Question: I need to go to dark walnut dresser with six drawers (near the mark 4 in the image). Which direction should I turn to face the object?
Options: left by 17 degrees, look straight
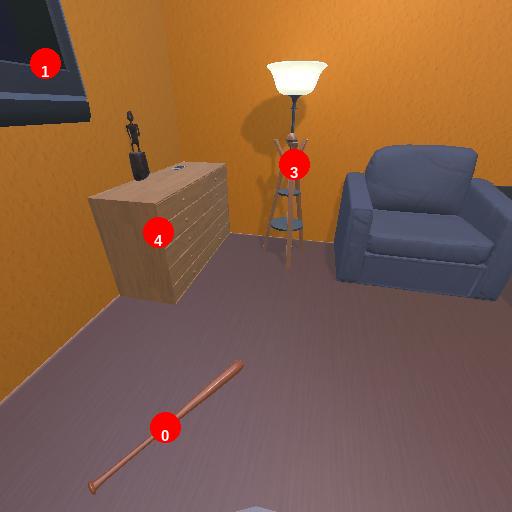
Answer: left by 17 degrees